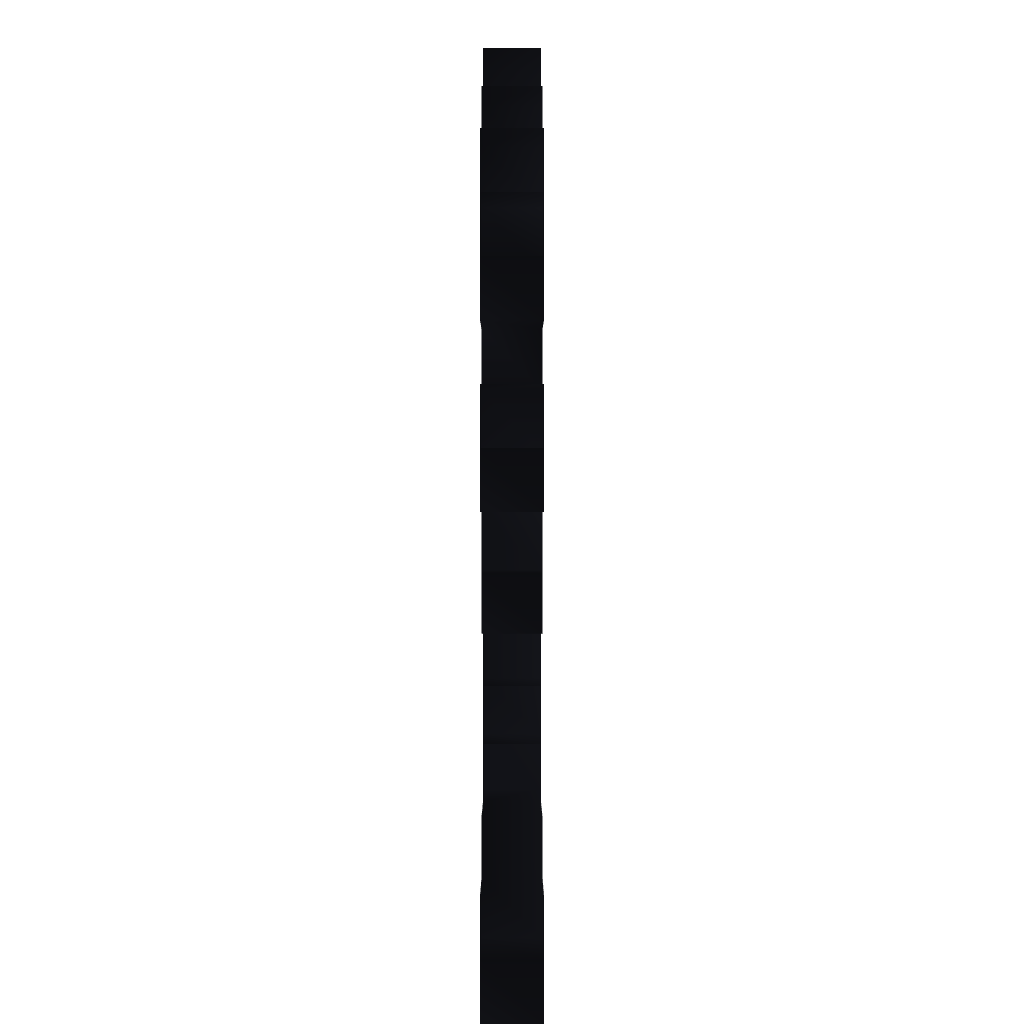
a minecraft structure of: Fleaman fromCastlevania 1